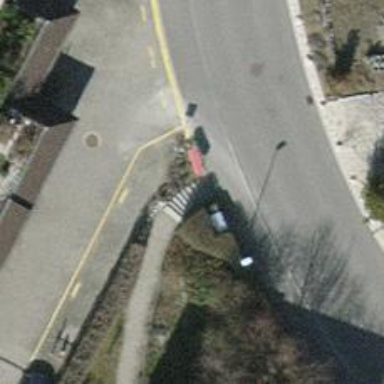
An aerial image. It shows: Set of steps on the road.